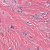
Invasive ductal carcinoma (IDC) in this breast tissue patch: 1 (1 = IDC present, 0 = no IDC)